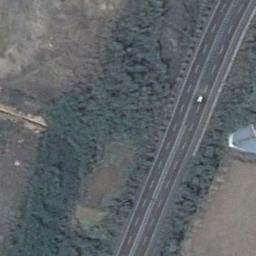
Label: freeway